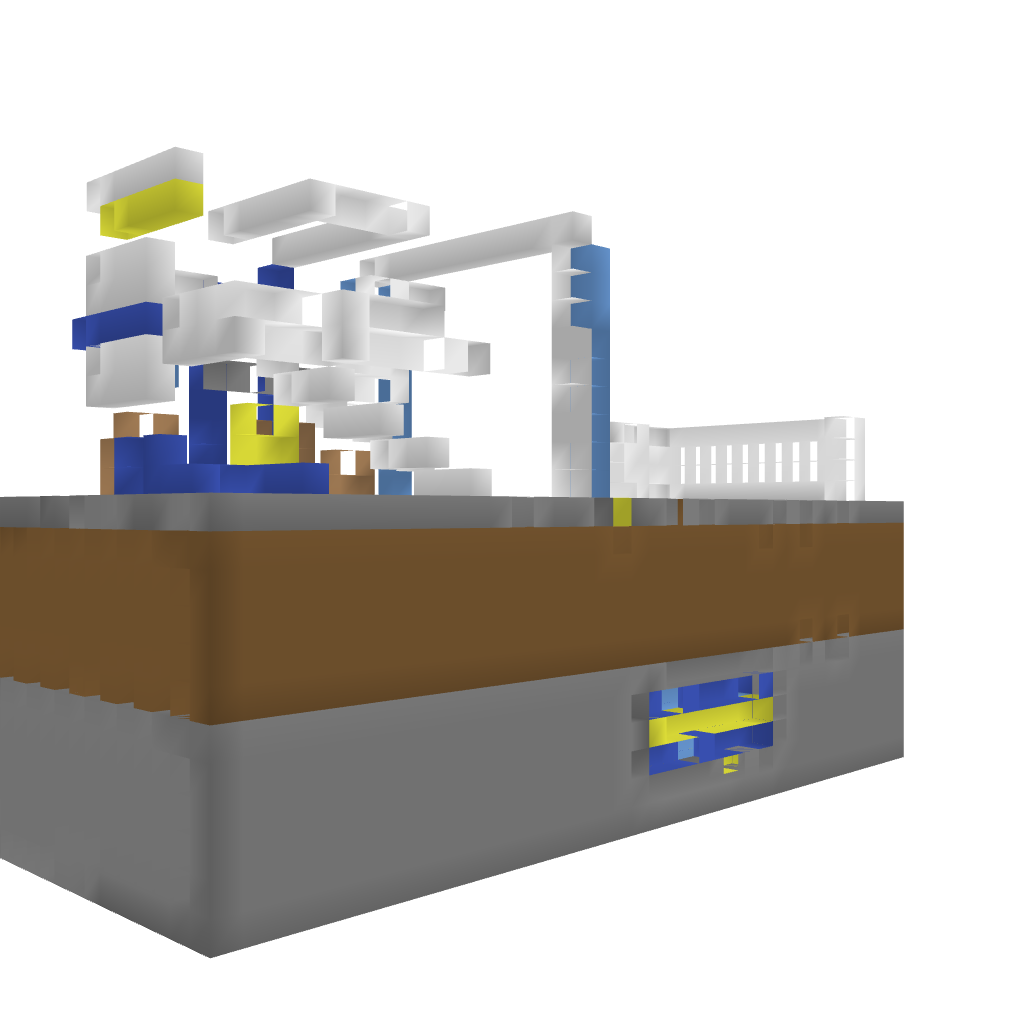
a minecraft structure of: medium modern house bad low quality